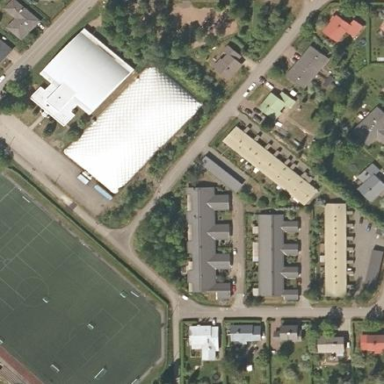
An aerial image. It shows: Round-shaped building that is sports centre for tennis activities.